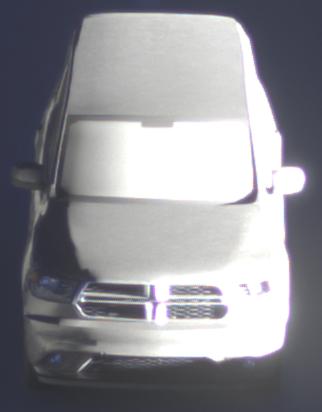
Make: Dodge
Model: Durango
Detailed model: Gen. 3
Model produced from: 2010
Doors: 5
Color: gray
Road condition: dry road
Daytime: sunrise or sunset
Contrast: low contrast